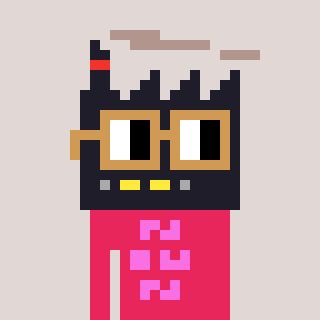
a pixel art character with square brown glasses, a factory-shaped head and a redpinkish-colored body on a warm background